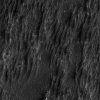
Atmospheric dust classification: not_dusty